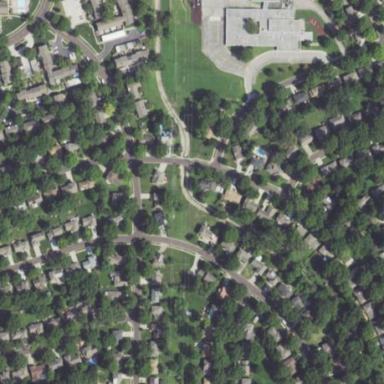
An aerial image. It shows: Residential area composed of single-family homes.